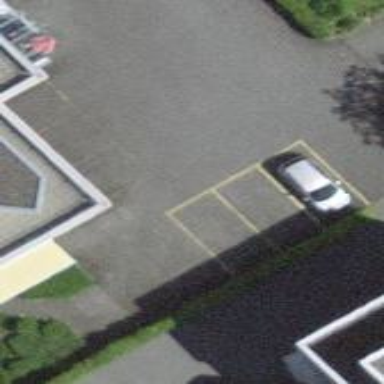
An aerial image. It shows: Parking area with surface.